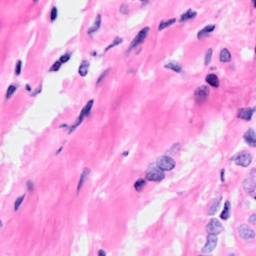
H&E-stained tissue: Breast